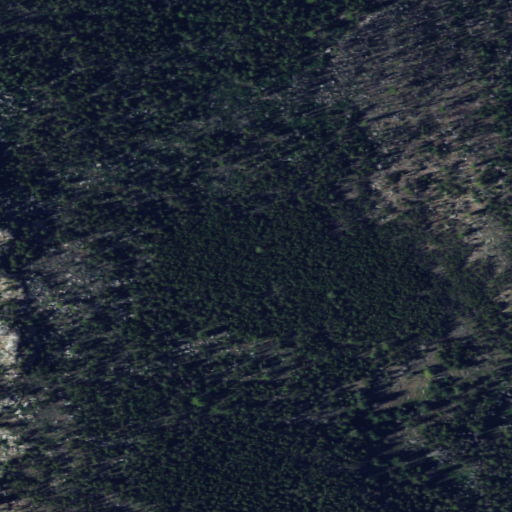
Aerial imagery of mountain in Washington named McDaniel Mountain containing evergreen forest and shrub